Question: I am trying to get rounded corners on a table element. Ideally, I would like the rounded corners to show on IE 7-10, Chrome, and Firefox. To do that, I am using <URL>. The problem I am facing is that when I apply the default rounded corner effect to the div that surrounds my table, the table overlaps the borders/corners.
Here a screenshot:

Why is table going outside of my div?
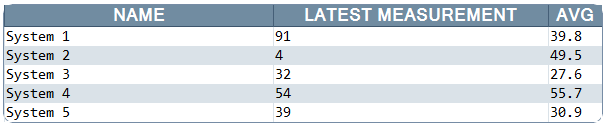
Answer: '''
Tables don't accept border-radius as a property.
'''
<URL>
What you can do is wrap it in a div and give that border radius, while removing the border of the table (or giving the border the same color as the div's background.)
<URL>